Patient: sex M, age 64
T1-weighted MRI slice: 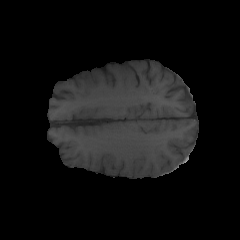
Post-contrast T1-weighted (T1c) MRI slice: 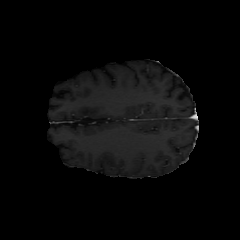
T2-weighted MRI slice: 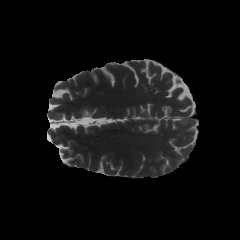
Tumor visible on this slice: no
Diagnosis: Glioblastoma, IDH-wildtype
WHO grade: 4